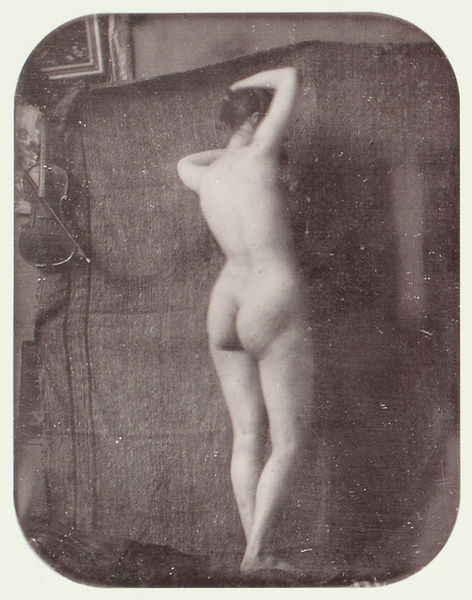
Titel: Modèle dans un atelier
Künstler: Franzose
Schlagwörter: akt, haut, nackt, schatten, frankreich, frau, licht, rücken, arme, blass, bild, haare, beine, taille, rückenansicht, modell, foto, fotografie, unbekleidet, rückenakt, ganzfigur, von hinten, geige, violine, aktbild, aktdarstellung, aktfotografie, aktaufnahme, 19. jahrhundert, 20. jahrhundert, 1890, nacktszene, nacktfotografie